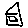
Label: house